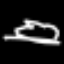
Label: squiggle